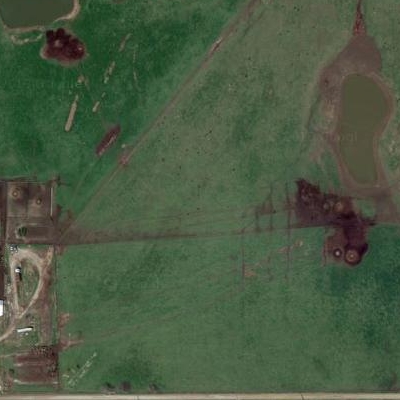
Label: Grass